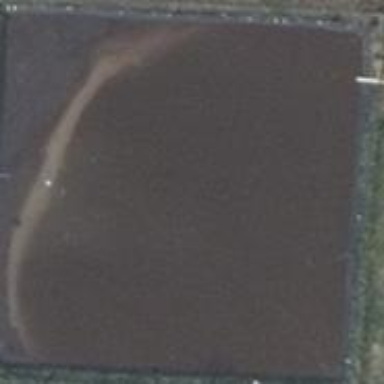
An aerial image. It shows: Body of wastewater.